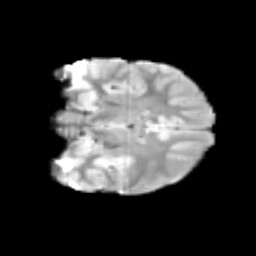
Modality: T2w
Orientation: coronal
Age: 10
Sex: female
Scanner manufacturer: siemens
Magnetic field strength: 3 T
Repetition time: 3.8 s
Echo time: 0.07 s